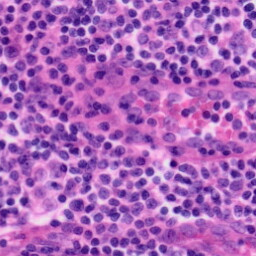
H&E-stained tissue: Tonsil